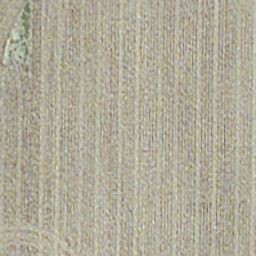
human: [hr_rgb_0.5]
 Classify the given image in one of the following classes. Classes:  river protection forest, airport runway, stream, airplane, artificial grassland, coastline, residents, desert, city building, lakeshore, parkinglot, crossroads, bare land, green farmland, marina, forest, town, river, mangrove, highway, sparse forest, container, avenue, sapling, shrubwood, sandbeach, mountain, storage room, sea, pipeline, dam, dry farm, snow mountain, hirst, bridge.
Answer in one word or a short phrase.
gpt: dry farm